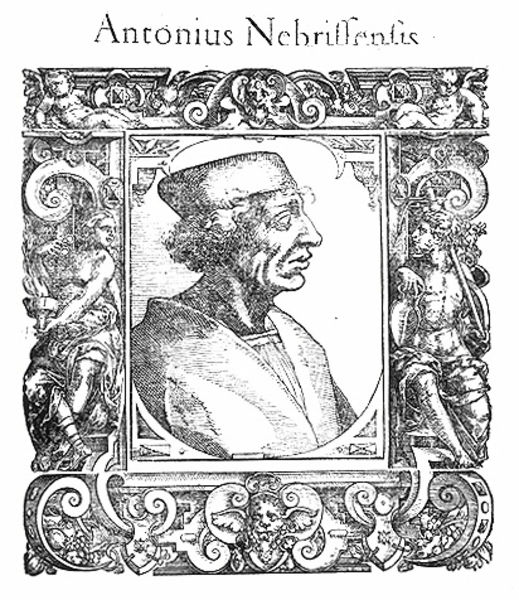
Titel: Bildnis des Elio Antonio de Nebrija
Künstler: Tobias Stimmer
Institution: (Seriendruck)
Schlagwörter: dunkel, kopf, mann, schatten, umhang, fenster, frau, frisur, haar, hell, hut, licht, mund, nase, profil, schwarz, weiss, zeichnung, haube, ornament, alt, hemd, kappe, mütze, augen, bluse, falten, gesicht, kragen, mensch, rahmen, bild, bildnis, hals, herr, portrait, porträt, kirche, auge, haare, kelch, mantel, kinn, lippen, locken, rechts, oval, engel, putte, ranken, papier, rahmung, grafik, graphik, rand, figuren, falte, verzierung, wange, revers, name, maske, buch, medaillon, druck, schwarzweiss, schraffur, radierung, stich, titel, seite, illustration, brille, allegorie, löwenkopf, gestalten, wappen, schnörkel, skulpturen, pfarrer, statuen, voluten, kraus, rechteckig, luther, gelehrter, löwe, gefältelt, putten, kupferstich, putti, latein, lateinisch, stick, rollwerk, antonius, räser, verzieurngen, prsonifikation, heradlik, antronius